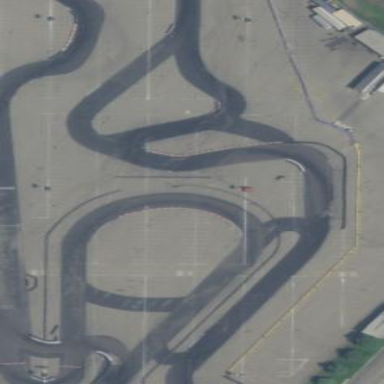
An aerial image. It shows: Raceway for motor sports.